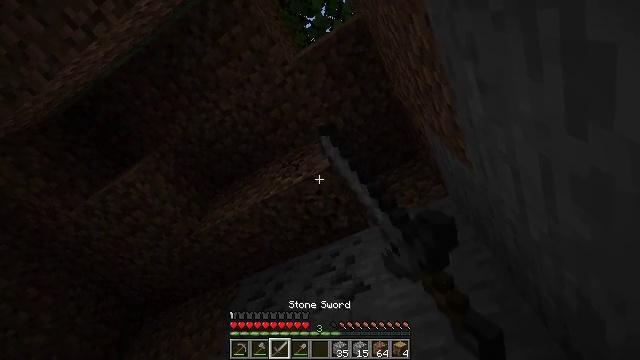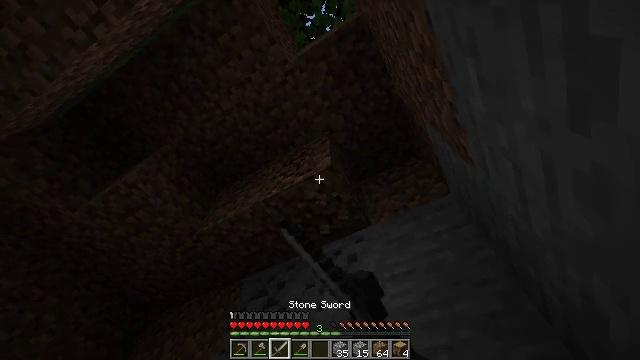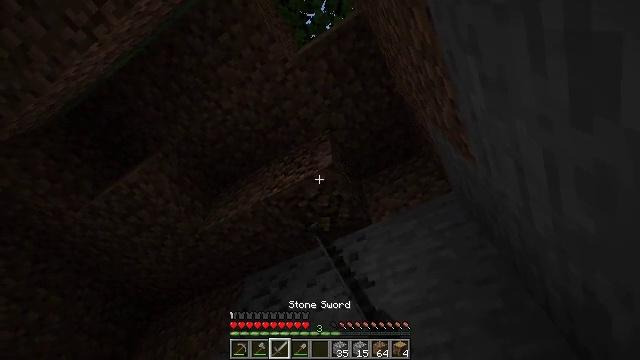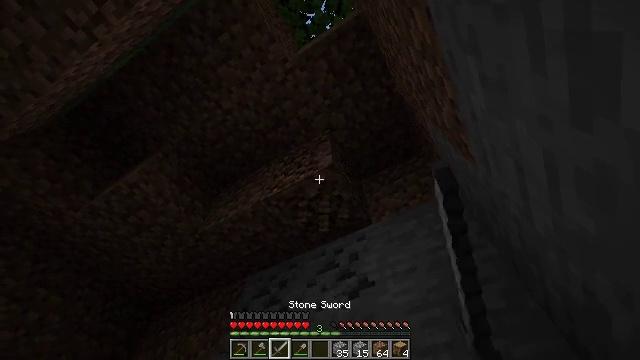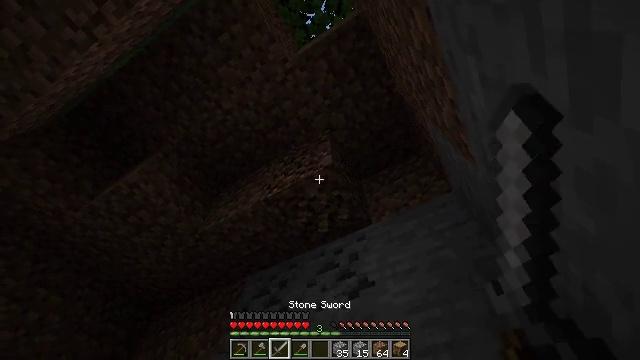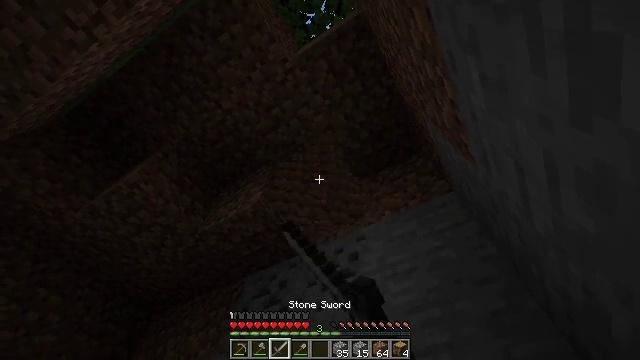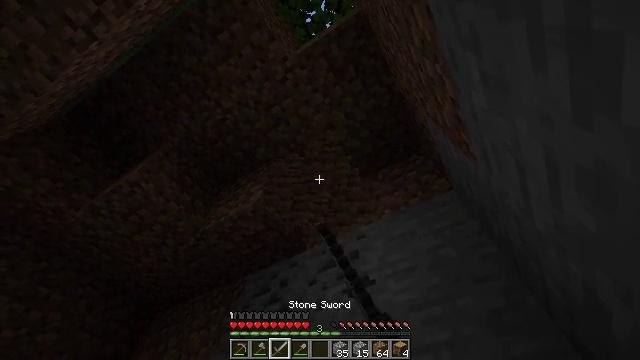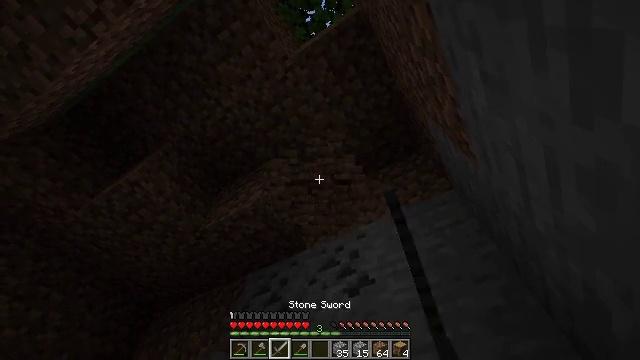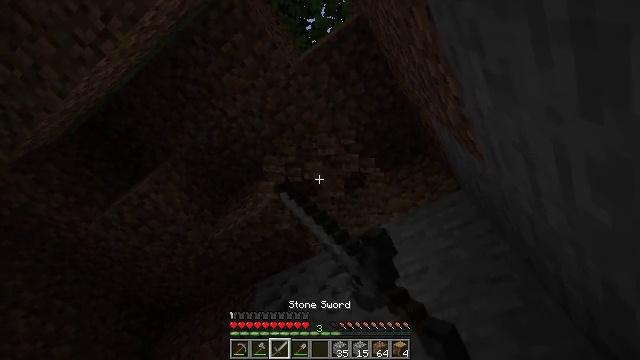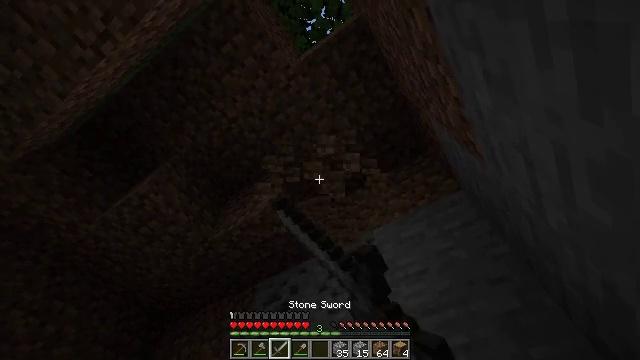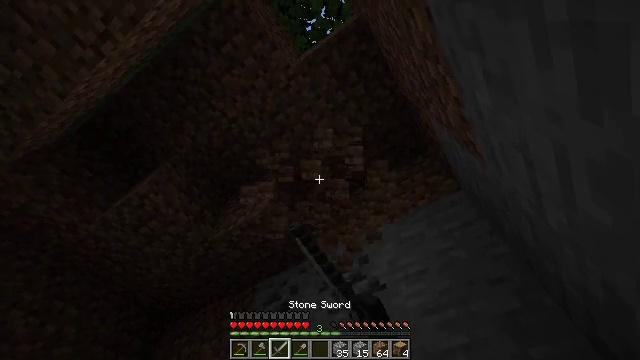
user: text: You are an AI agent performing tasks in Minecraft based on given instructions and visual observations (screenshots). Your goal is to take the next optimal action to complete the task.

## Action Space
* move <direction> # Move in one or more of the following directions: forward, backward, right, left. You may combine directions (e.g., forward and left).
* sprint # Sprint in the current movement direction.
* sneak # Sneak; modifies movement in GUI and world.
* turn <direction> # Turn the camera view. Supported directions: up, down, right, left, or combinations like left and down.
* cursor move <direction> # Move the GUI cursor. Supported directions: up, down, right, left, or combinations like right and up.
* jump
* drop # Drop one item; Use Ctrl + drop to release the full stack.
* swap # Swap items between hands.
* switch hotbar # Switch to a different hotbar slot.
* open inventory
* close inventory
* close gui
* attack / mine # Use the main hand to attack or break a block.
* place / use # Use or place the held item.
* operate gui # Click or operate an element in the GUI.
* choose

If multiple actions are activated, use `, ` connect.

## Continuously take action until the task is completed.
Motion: motion action
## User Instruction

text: Attack the ground to gather dirt.
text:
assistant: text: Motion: attack / mine
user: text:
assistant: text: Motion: attack / mine
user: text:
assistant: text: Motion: attack / mine
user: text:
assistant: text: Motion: attack / mine
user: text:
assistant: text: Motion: attack / mine
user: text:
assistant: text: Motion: attack / mine
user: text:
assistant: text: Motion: attack / mine
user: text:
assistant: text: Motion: turn left and up, attack / mine
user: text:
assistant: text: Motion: no_op
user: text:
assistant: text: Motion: no_op
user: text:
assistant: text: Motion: no_op